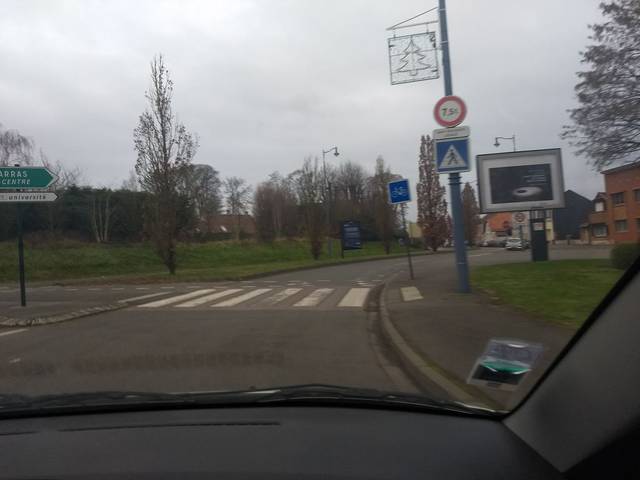
Region: France
Coordinates: 50.283, 2.803